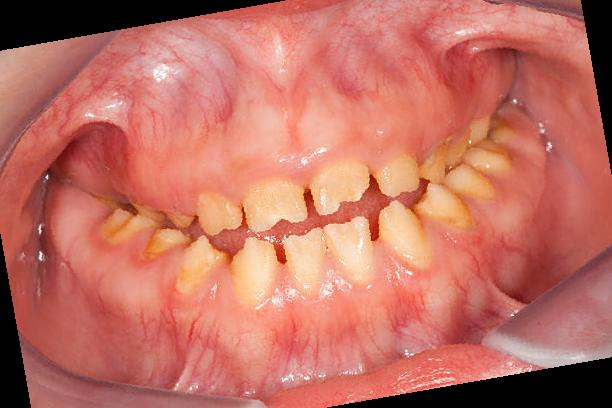
Condition: Gingivitis